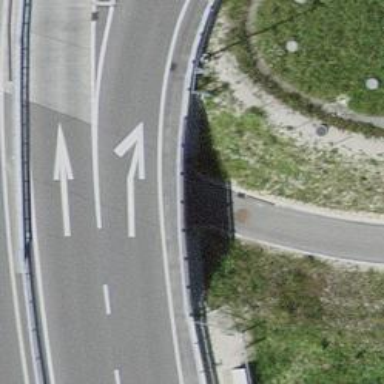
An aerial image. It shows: Tunnel for cycleway with asphalt surface.